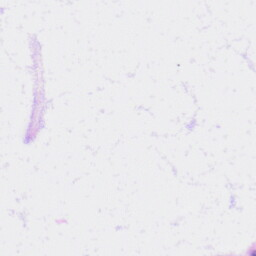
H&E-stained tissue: Liver